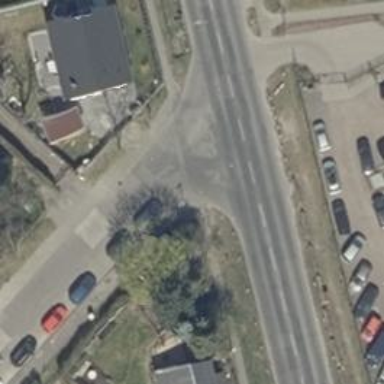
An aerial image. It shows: Road with "give way" sign.